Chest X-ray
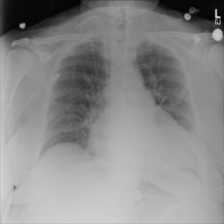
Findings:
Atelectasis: negative
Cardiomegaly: negative
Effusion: positive
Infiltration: negative
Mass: negative
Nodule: negative
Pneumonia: negative
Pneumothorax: negative
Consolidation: negative
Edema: negative
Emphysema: negative
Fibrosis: negative
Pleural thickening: negative
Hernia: negative